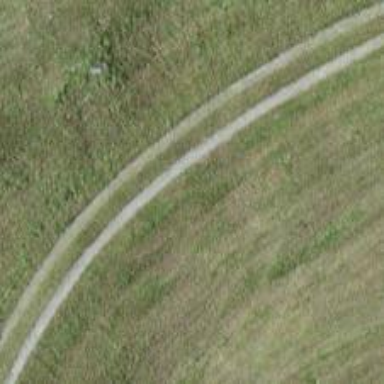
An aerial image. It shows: Unpaved service road.